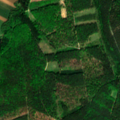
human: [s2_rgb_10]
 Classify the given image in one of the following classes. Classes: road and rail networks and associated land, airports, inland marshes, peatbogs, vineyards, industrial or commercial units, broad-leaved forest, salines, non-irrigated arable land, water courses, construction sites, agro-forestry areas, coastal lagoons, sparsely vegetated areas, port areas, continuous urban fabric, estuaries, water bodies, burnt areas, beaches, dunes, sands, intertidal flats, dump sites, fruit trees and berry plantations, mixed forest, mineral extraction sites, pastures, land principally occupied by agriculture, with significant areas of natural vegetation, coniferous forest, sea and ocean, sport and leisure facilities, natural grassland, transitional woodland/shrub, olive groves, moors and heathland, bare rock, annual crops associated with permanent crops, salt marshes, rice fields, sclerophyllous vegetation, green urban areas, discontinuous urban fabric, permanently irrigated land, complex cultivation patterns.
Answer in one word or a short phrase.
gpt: non-irrigated arable land, mixed forest